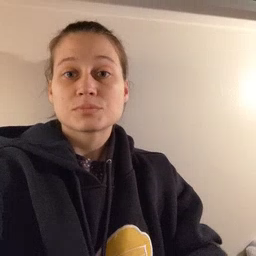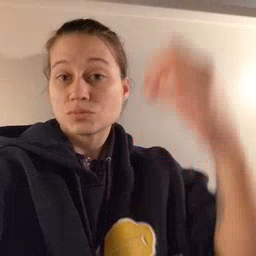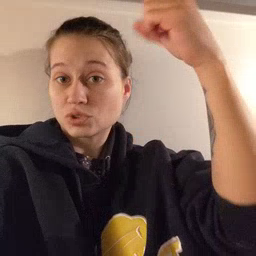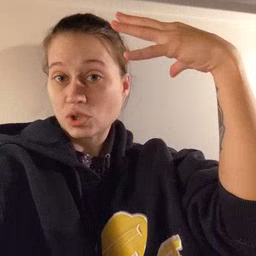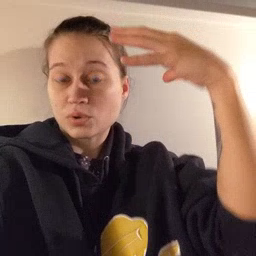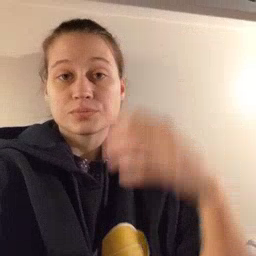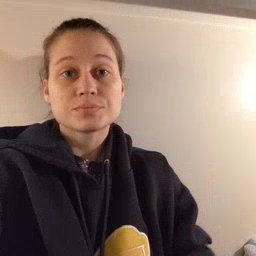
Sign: shower